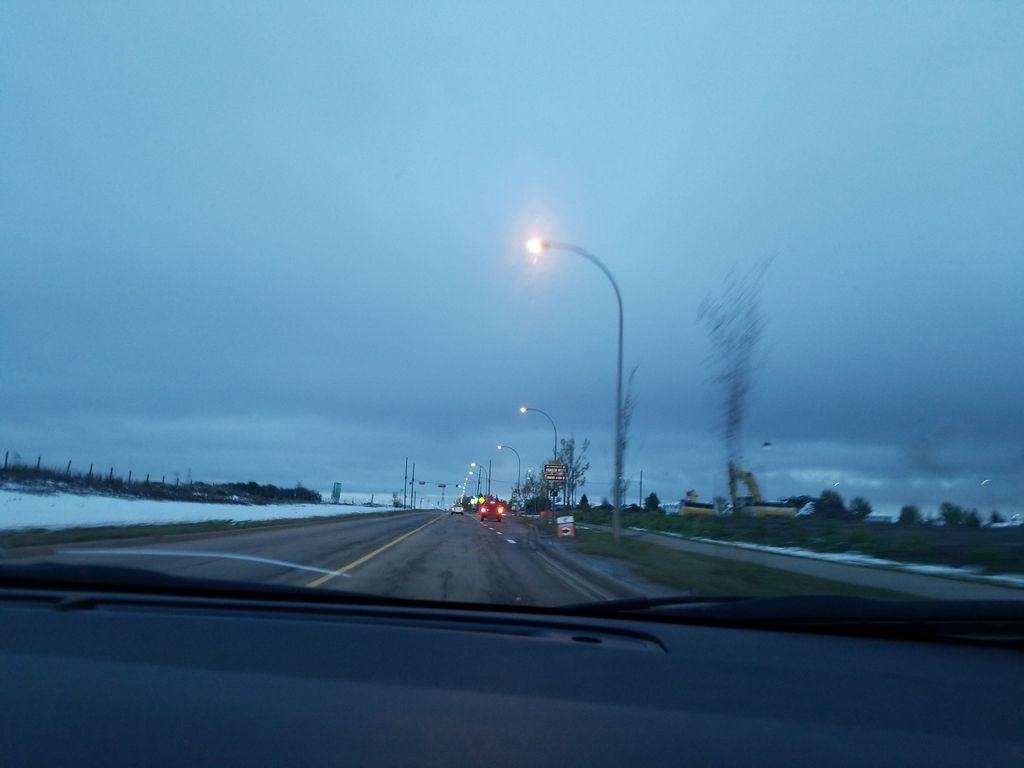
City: edmonton